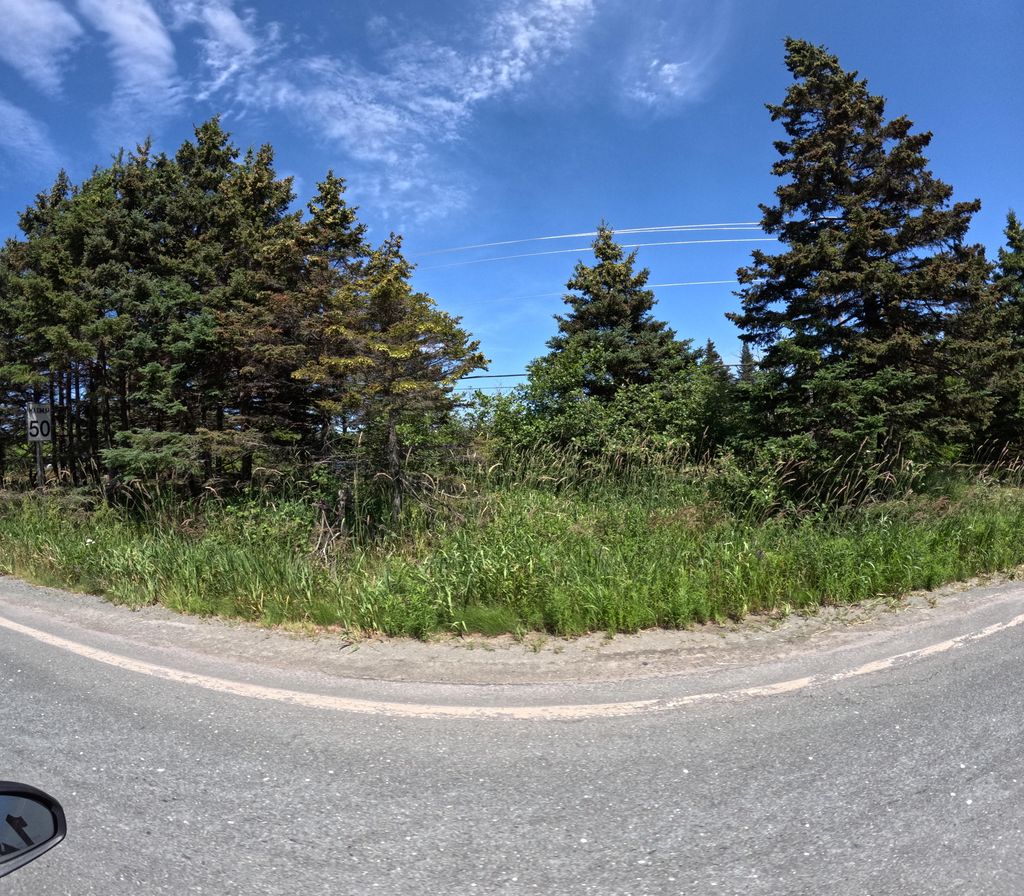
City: st_johns